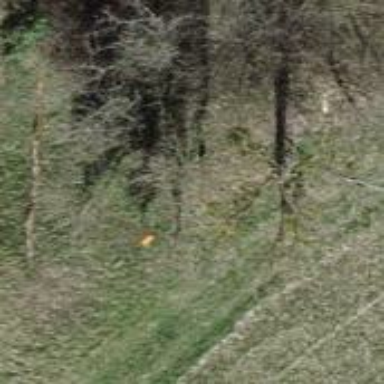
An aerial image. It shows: Pole supporting pipeline marker with roof cover.